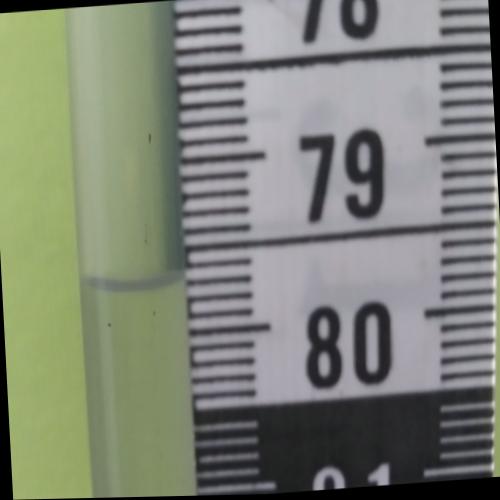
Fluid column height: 79.7 cm